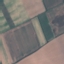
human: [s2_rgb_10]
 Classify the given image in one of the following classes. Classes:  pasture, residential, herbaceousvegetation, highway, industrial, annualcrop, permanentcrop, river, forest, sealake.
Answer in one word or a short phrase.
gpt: AnnualCrop